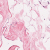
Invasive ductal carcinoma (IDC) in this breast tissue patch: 0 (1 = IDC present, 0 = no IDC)